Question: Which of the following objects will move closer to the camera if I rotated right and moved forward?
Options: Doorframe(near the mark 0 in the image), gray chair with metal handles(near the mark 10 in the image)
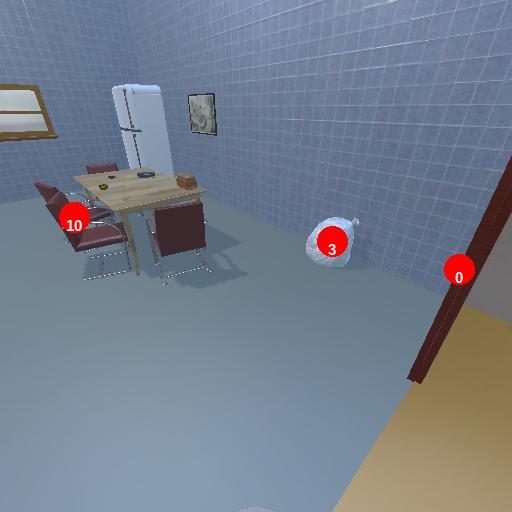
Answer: Doorframe(near the mark 0 in the image)